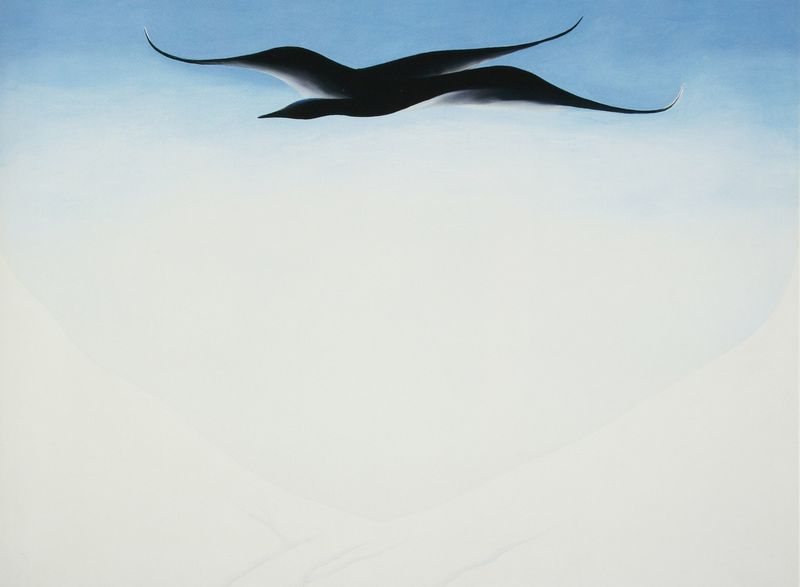
Titel: A Black Bird with Snow-covered Red Hills
Künstler: Georgia O'Keeffe
Institution: Privatsammlung
Schlagwörter: blau, dunkel, flügel, gemälde, himmel, kopf, schatten, vogel, weiß, wolken, landschaft, bewegung, elegant, geschwungen, grau, hell, licht, pastell, schwarz, symbol, schnee, tier, wolke, malerei, bart, gefieder, spitze, bild, hals, öl, einsamkeit, horizont, weite, wind, einsam, spitzen, kontrast, lippen, zart, fliegen, hellblau, schwanz, schwung, welle, wellen, ente, gans, schnabel, abstrakt, leer, leere, modern, farbe, formen, graphik, nebel, kahl, linien, wolkenlos, amerika, luft, möwe, dekoration, spitz, bauch, allein, abstrahiert, segeln, oben, unten, harmonie, stern, übergang, links, linie, flug, schweben, kontur, möve, form, atmen, stilisiert, ein, geflügel, sehnsucht, schwingen, richtung, weich, unfertig, farbverlauf, kanten, leichtigkeit, verlauf, eins, eine, eleganz, anmut, riss, gleiten, minimal, viertel, einzeln, schlecht, horizonz, schwalbe, lüfte, weissgrau, bildrand, o'eeffe, o´keeffe, giorgia o'eeffe, georgia o´keeffe, georgia o'eefe, albatros, die höhe, die möwe, dunek, eigenartige flächenaufteilung, endlosigkeit, ether, flügelspitzen, gleitflug, grauweiss, hochflug, horiyont, kaum sichtbar, konrast, kopf schnabel, logo, rochen, schwungelemente, tauzbe, weite sicht, weißblau, zartblau